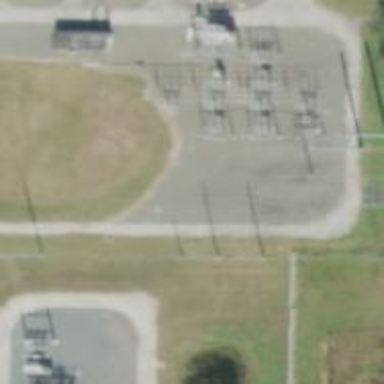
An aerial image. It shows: Power pole.